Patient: sex F, age 67
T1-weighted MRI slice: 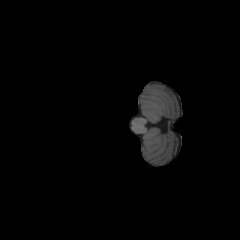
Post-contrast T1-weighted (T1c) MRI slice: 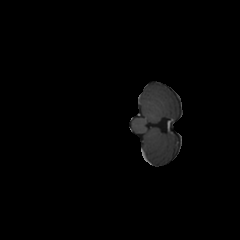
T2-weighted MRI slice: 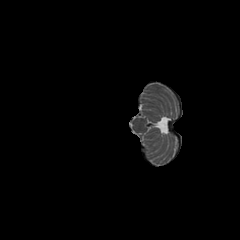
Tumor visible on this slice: no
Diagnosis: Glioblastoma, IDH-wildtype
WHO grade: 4